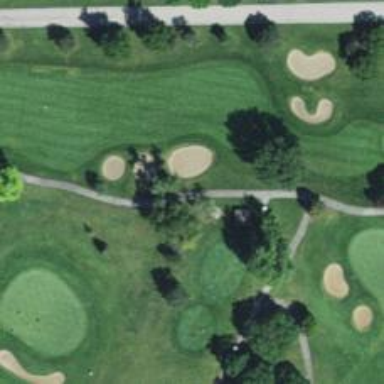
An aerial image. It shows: Pathway for golfing.